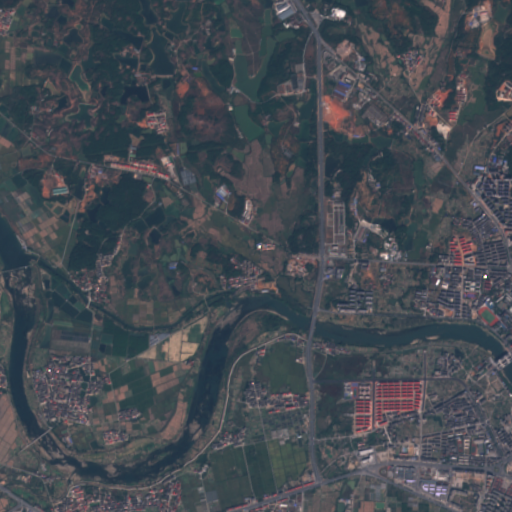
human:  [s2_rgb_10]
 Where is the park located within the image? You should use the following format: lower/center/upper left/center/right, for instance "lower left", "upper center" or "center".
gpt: The park is located in the center right of the image.
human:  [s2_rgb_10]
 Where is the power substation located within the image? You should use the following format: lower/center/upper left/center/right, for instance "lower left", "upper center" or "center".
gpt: The power substation is located in the upper right of the image.
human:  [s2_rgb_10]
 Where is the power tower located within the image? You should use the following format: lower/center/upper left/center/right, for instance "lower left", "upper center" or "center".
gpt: The power tower is located in the upper right of the image.
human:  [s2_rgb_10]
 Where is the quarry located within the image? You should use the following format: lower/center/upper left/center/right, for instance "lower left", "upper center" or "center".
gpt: There is no quarry in the image.